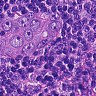
Metastatic tissue present: yes